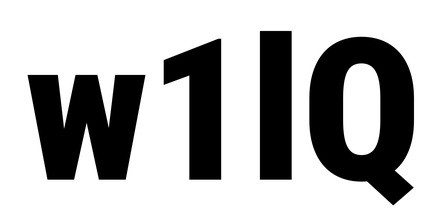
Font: Roboto_Condensed_Black